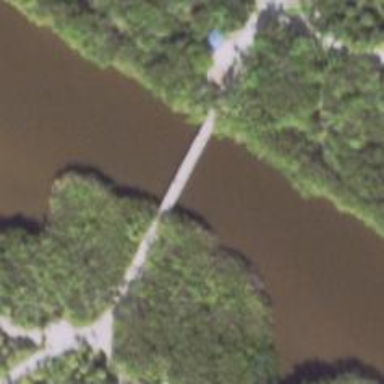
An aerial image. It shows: Path leading to bridge.